Question: I want to restrict the operating region of the polar transform in OpenCV's cvLogPolar function. I would consider rewriting the function from scratch. I am unwrapping a fisheye lens image to yield a panorama, and I want to make it as efficient as possible. Much of the image is cropped away after the transform, giving a donut-shaped region of interest in the input image:

This means much processing is wasted on black pixels.
This should be pretty simple, right? The function should take two additional arguments for clipping extents, radius1 and radius2. Here is the relevant pol-to-cart portion of the cvLogPolar function from imgwarp.cpp:
'''
cvLogPolar( const CvArr* srcarr, CvArr* dstarr,
CvPoint2D32f center, double M, int flags )
{
cv::Ptr<CvMat> mapx, mapy;
CvMat srcstub, *src = cvGetMat(srcarr, &srcstub);
CvMat dststub, *dst = cvGetMat(dstarr, &dststub);
CvSize ssize, dsize;
if( !CV_ARE_TYPES_EQ( src, dst ))
CV_Error( CV_StsUnmatchedFormats, "" );
if( M <= 0 )
CV_Error( CV_StsOutOfRange, "M should be >0" );
ssize = cvGetMatSize(src);
dsize = cvGetMatSize(dst);
mapx = cvCreateMat( dsize.height, dsize.width, CV_32F );
mapy = cvCreateMat( dsize.height, dsize.width, CV_32F );
if( !(flags & CV_WARP_INVERSE_MAP) )
//---snip---
else
{
int x, y;
CvMat bufx, bufy, bufp, bufa;
double ascale = ssize.height/(2*CV_PI);
cv::AutoBuffer<float> _buf(4*dsize.width);
float* buf = _buf;
bufx = cvMat( 1, dsize.width, CV_32F, buf );
bufy = cvMat( 1, dsize.width, CV_32F, buf + dsize.width );
bufp = cvMat( 1, dsize.width, CV_32F, buf + dsize.width*2 );
bufa = cvMat( 1, dsize.width, CV_32F, buf + dsize.width*3 );
for( x = 0; x < dsize.width; x++ )
bufx.data.fl[x] = (float)x - center.x;
for( y = 0; y < dsize.height; y++ )
{
float* mx = (float*)(mapx->data.ptr + y*mapx->step);
float* my = (float*)(mapy->data.ptr + y*mapy->step);
for( x = 0; x < dsize.width; x++ )
bufy.data.fl[x] = (float)y - center.y;
#if 1
cvCartToPolar( &bufx, &bufy, &bufp, &bufa );
for( x = 0; x < dsize.width; x++ )
bufp.data.fl[x] += 1.f;
cvLog( &bufp, &bufp );
for( x = 0; x < dsize.width; x++ )
{
double rho = bufp.data.fl[x]*M;
double phi = bufa.data.fl[x]*ascale;
mx[x] = (float)rho;
my[x] = (float)phi;
}
#else
//---snip---
#endif
}
}
cvRemap( src, dst, mapx, mapy, flags, cvScalarAll(0) );
}
'''
Since the routine works by iterating through pixels in the destination image, the r1 and r2 clipping region would just need to be translated to y1 and y2 row region. Then we just change the for loop: 'for( y = 0; y < dsize.height; y++ )' becomes 'for( y = y1; y < y2; y++ )'.
Correct?
What about constraining cvRemap? I am hoping it ignores unmoved pixels or it is a negligible computational cost.
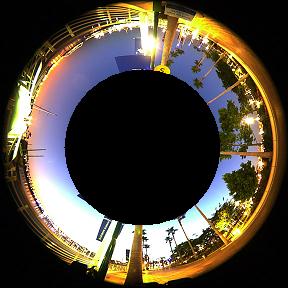
Answer: I ended up doing a different optimization: I store the result of the polar transform operation in persistent remapping matrices. This helps a LOT. If you're doing polar unwrap on full motion video using the same polar transform mapping at all times, you don't want to recalculate the transform with a million sin/cos operations every single frame. So this just required some small modification on the 'logPolar'/'linearPolar' operations in the OpenCV source to save the remap result somewhere outside.